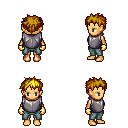
a pixel art fantasy rpg character, female body template, human, tanned skin, steel chest armor, teal pants, blonde bedhead hairstyle, gold gloves, four views (front, back, left, right), 2x2 character sprite sheet, small pixel art, hard edges, no anti-aliasing